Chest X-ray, PA view. Patient: 64 years old, sex F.
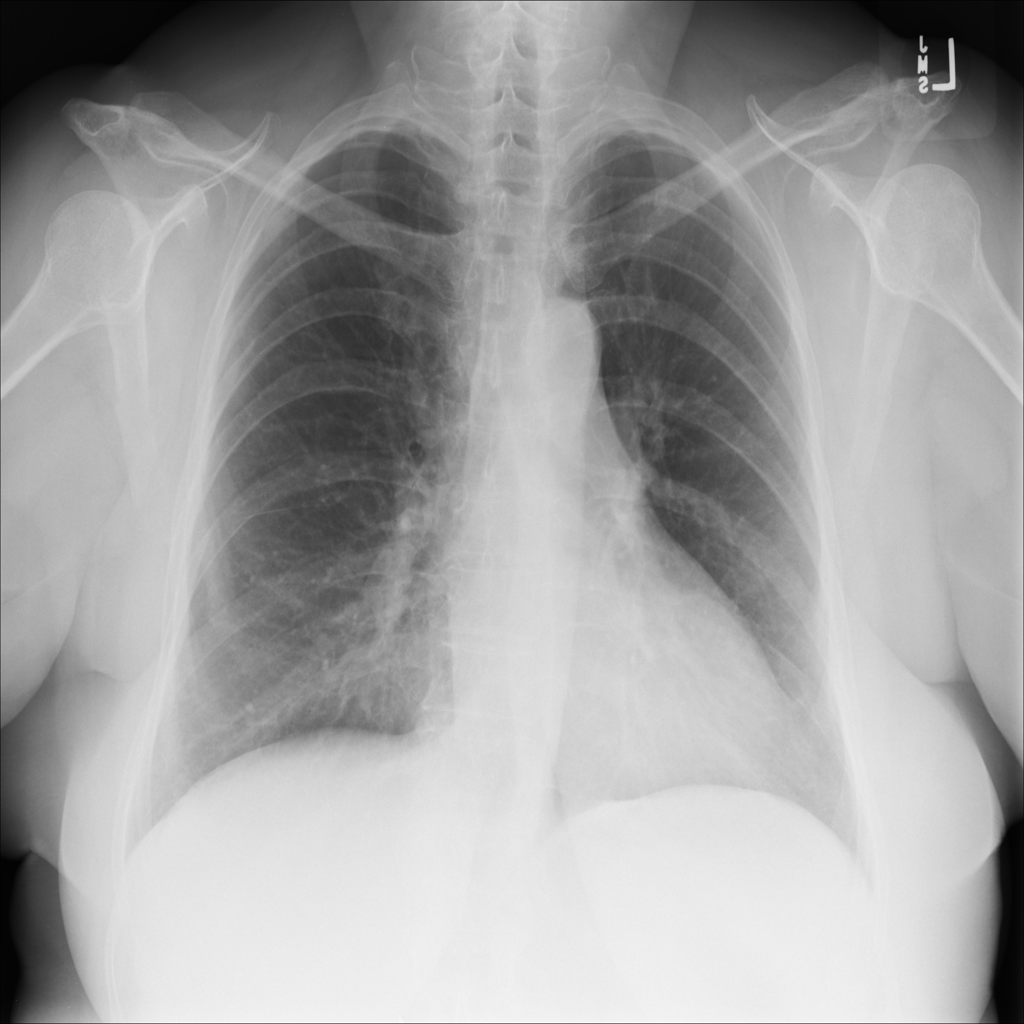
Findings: No Finding